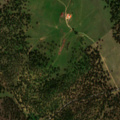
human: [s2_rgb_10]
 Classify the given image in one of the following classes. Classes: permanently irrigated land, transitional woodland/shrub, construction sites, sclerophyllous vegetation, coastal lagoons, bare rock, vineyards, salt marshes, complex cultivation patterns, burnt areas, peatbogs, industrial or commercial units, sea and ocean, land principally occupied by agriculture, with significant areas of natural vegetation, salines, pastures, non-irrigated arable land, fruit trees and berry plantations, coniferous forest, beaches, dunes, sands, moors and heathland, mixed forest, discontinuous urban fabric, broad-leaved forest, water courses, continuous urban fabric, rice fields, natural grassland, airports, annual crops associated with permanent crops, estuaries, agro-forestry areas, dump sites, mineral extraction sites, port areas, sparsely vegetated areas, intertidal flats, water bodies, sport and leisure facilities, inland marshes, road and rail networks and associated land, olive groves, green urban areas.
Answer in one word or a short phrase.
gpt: non-irrigated arable land, agro-forestry areas